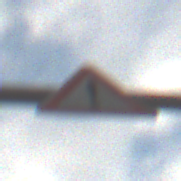
Verkehrszeichen: Gefahrenstelle
Umgebung: Outdoor, Nature
Tageszeit: MorningAfternoon
Wetter: PartlyCloudy
Licht: Natural
Jahreszeit: Autumn
Kontrast: LowContrast